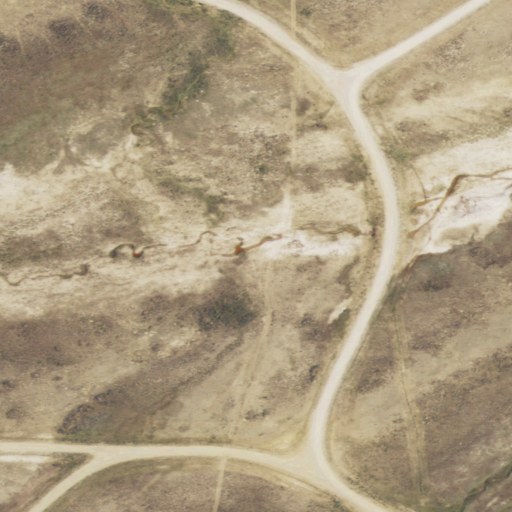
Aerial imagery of valley in Wyoming named Dixie Draw containing shrub and grassland